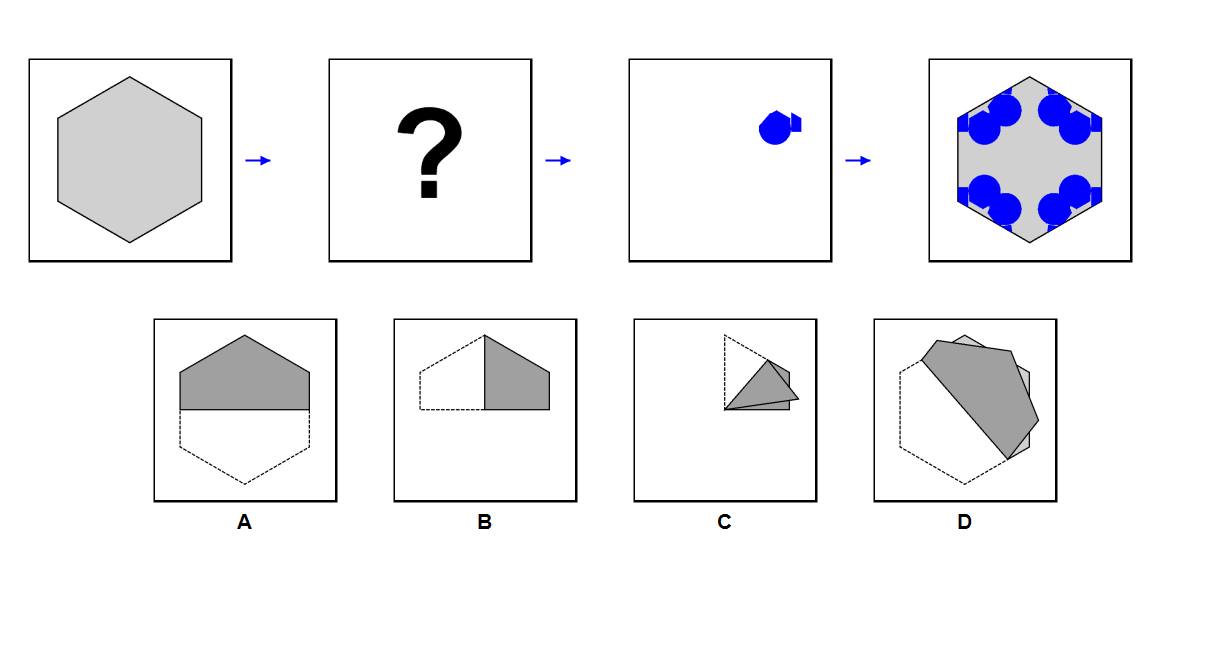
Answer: D